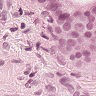
Metastatic tissue present: yes